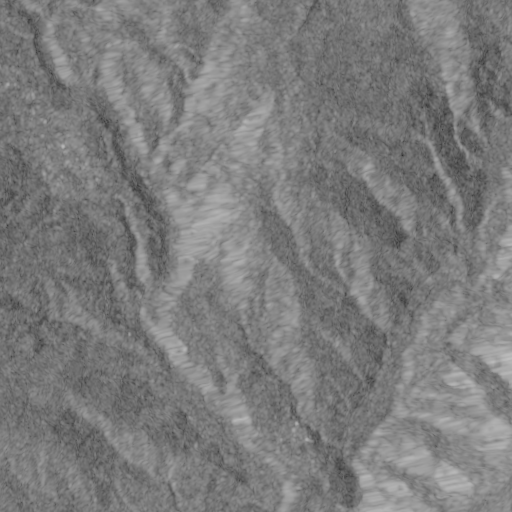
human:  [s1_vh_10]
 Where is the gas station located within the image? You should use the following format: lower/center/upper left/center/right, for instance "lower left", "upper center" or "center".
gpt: The gas station is located in the upper left of the image.
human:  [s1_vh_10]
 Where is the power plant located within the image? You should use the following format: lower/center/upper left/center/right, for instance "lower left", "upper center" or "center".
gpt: There is no power plant in the image.

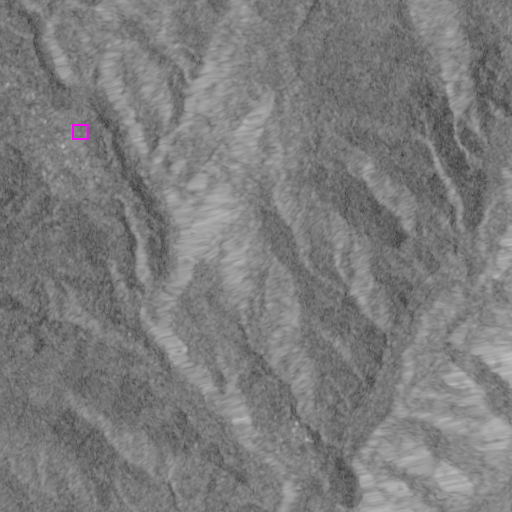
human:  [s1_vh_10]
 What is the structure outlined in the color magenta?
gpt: The structure outlined in magenta is a park.
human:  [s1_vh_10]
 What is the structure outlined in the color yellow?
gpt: There is no yellow outline.